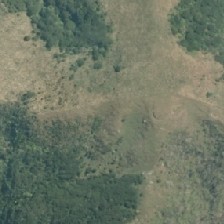
Land cover: low_producing_grassland